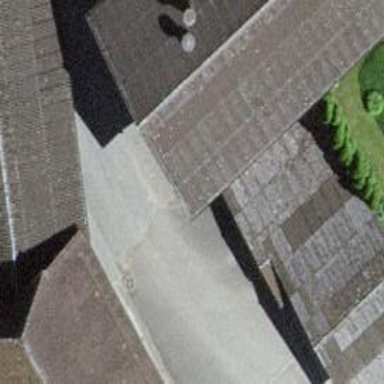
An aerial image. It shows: Garage building.